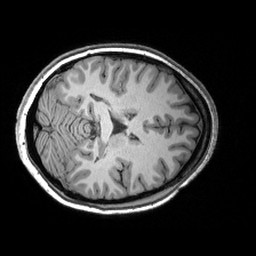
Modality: T1w
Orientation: axial
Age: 26
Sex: female
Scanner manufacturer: siemens
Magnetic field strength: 3 T
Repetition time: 2.53 s
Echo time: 0.00299 s